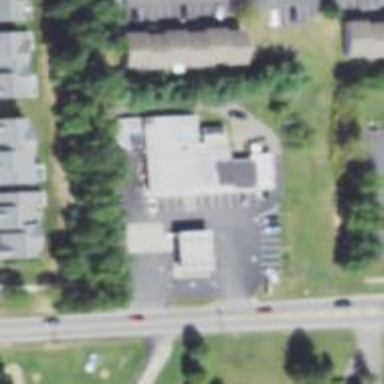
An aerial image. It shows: Convenience shop.